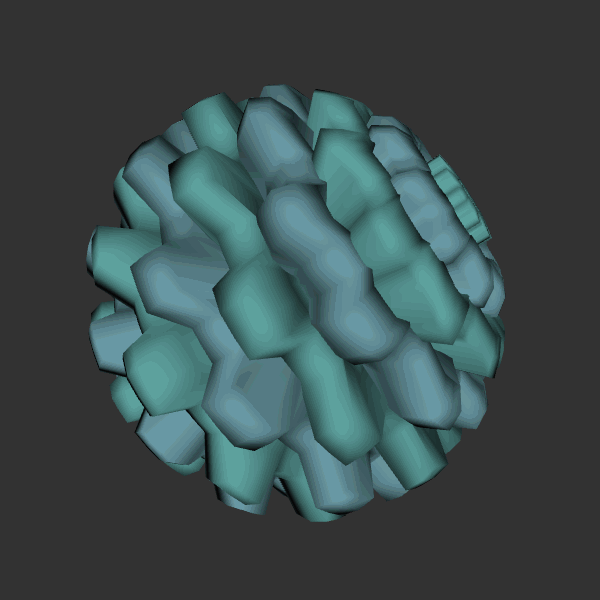
Background: dark